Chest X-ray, PA view. Patient: 61 years old, sex M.
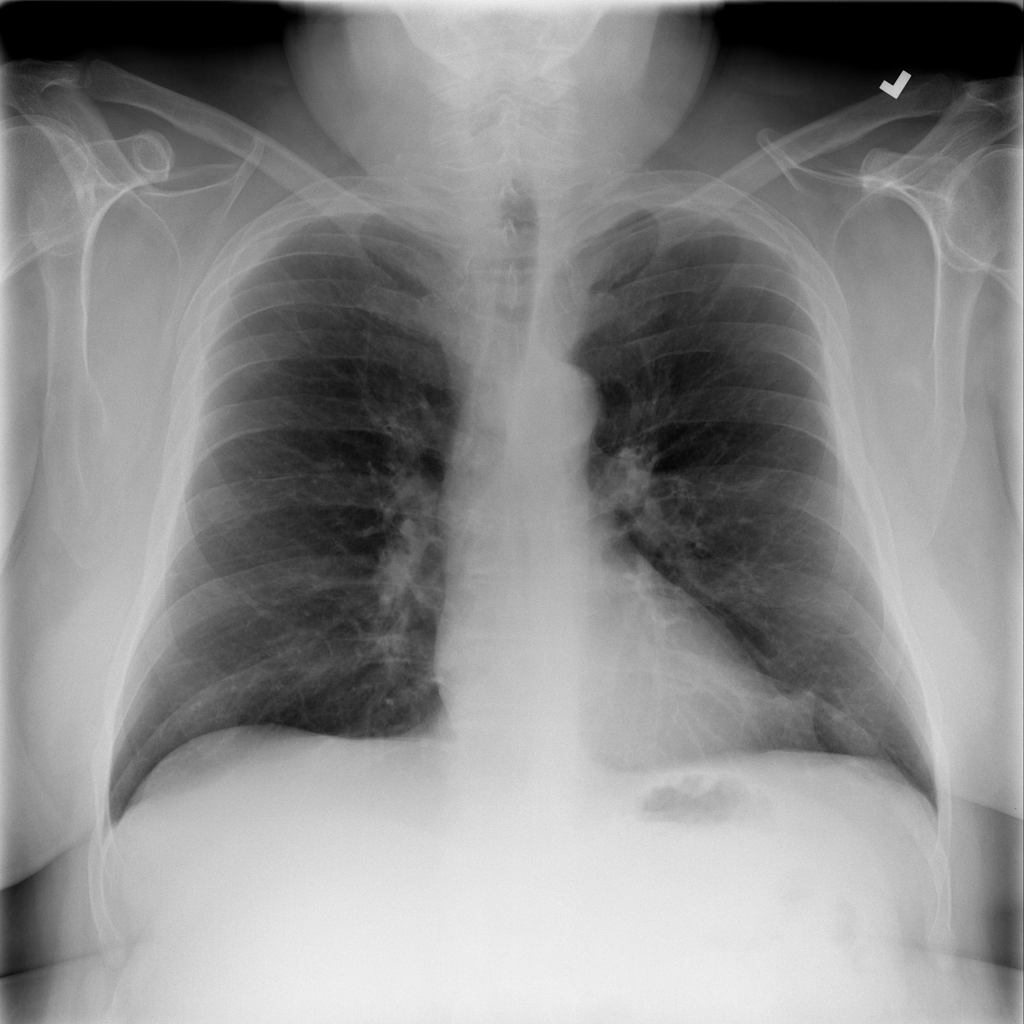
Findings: No Finding